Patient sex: F
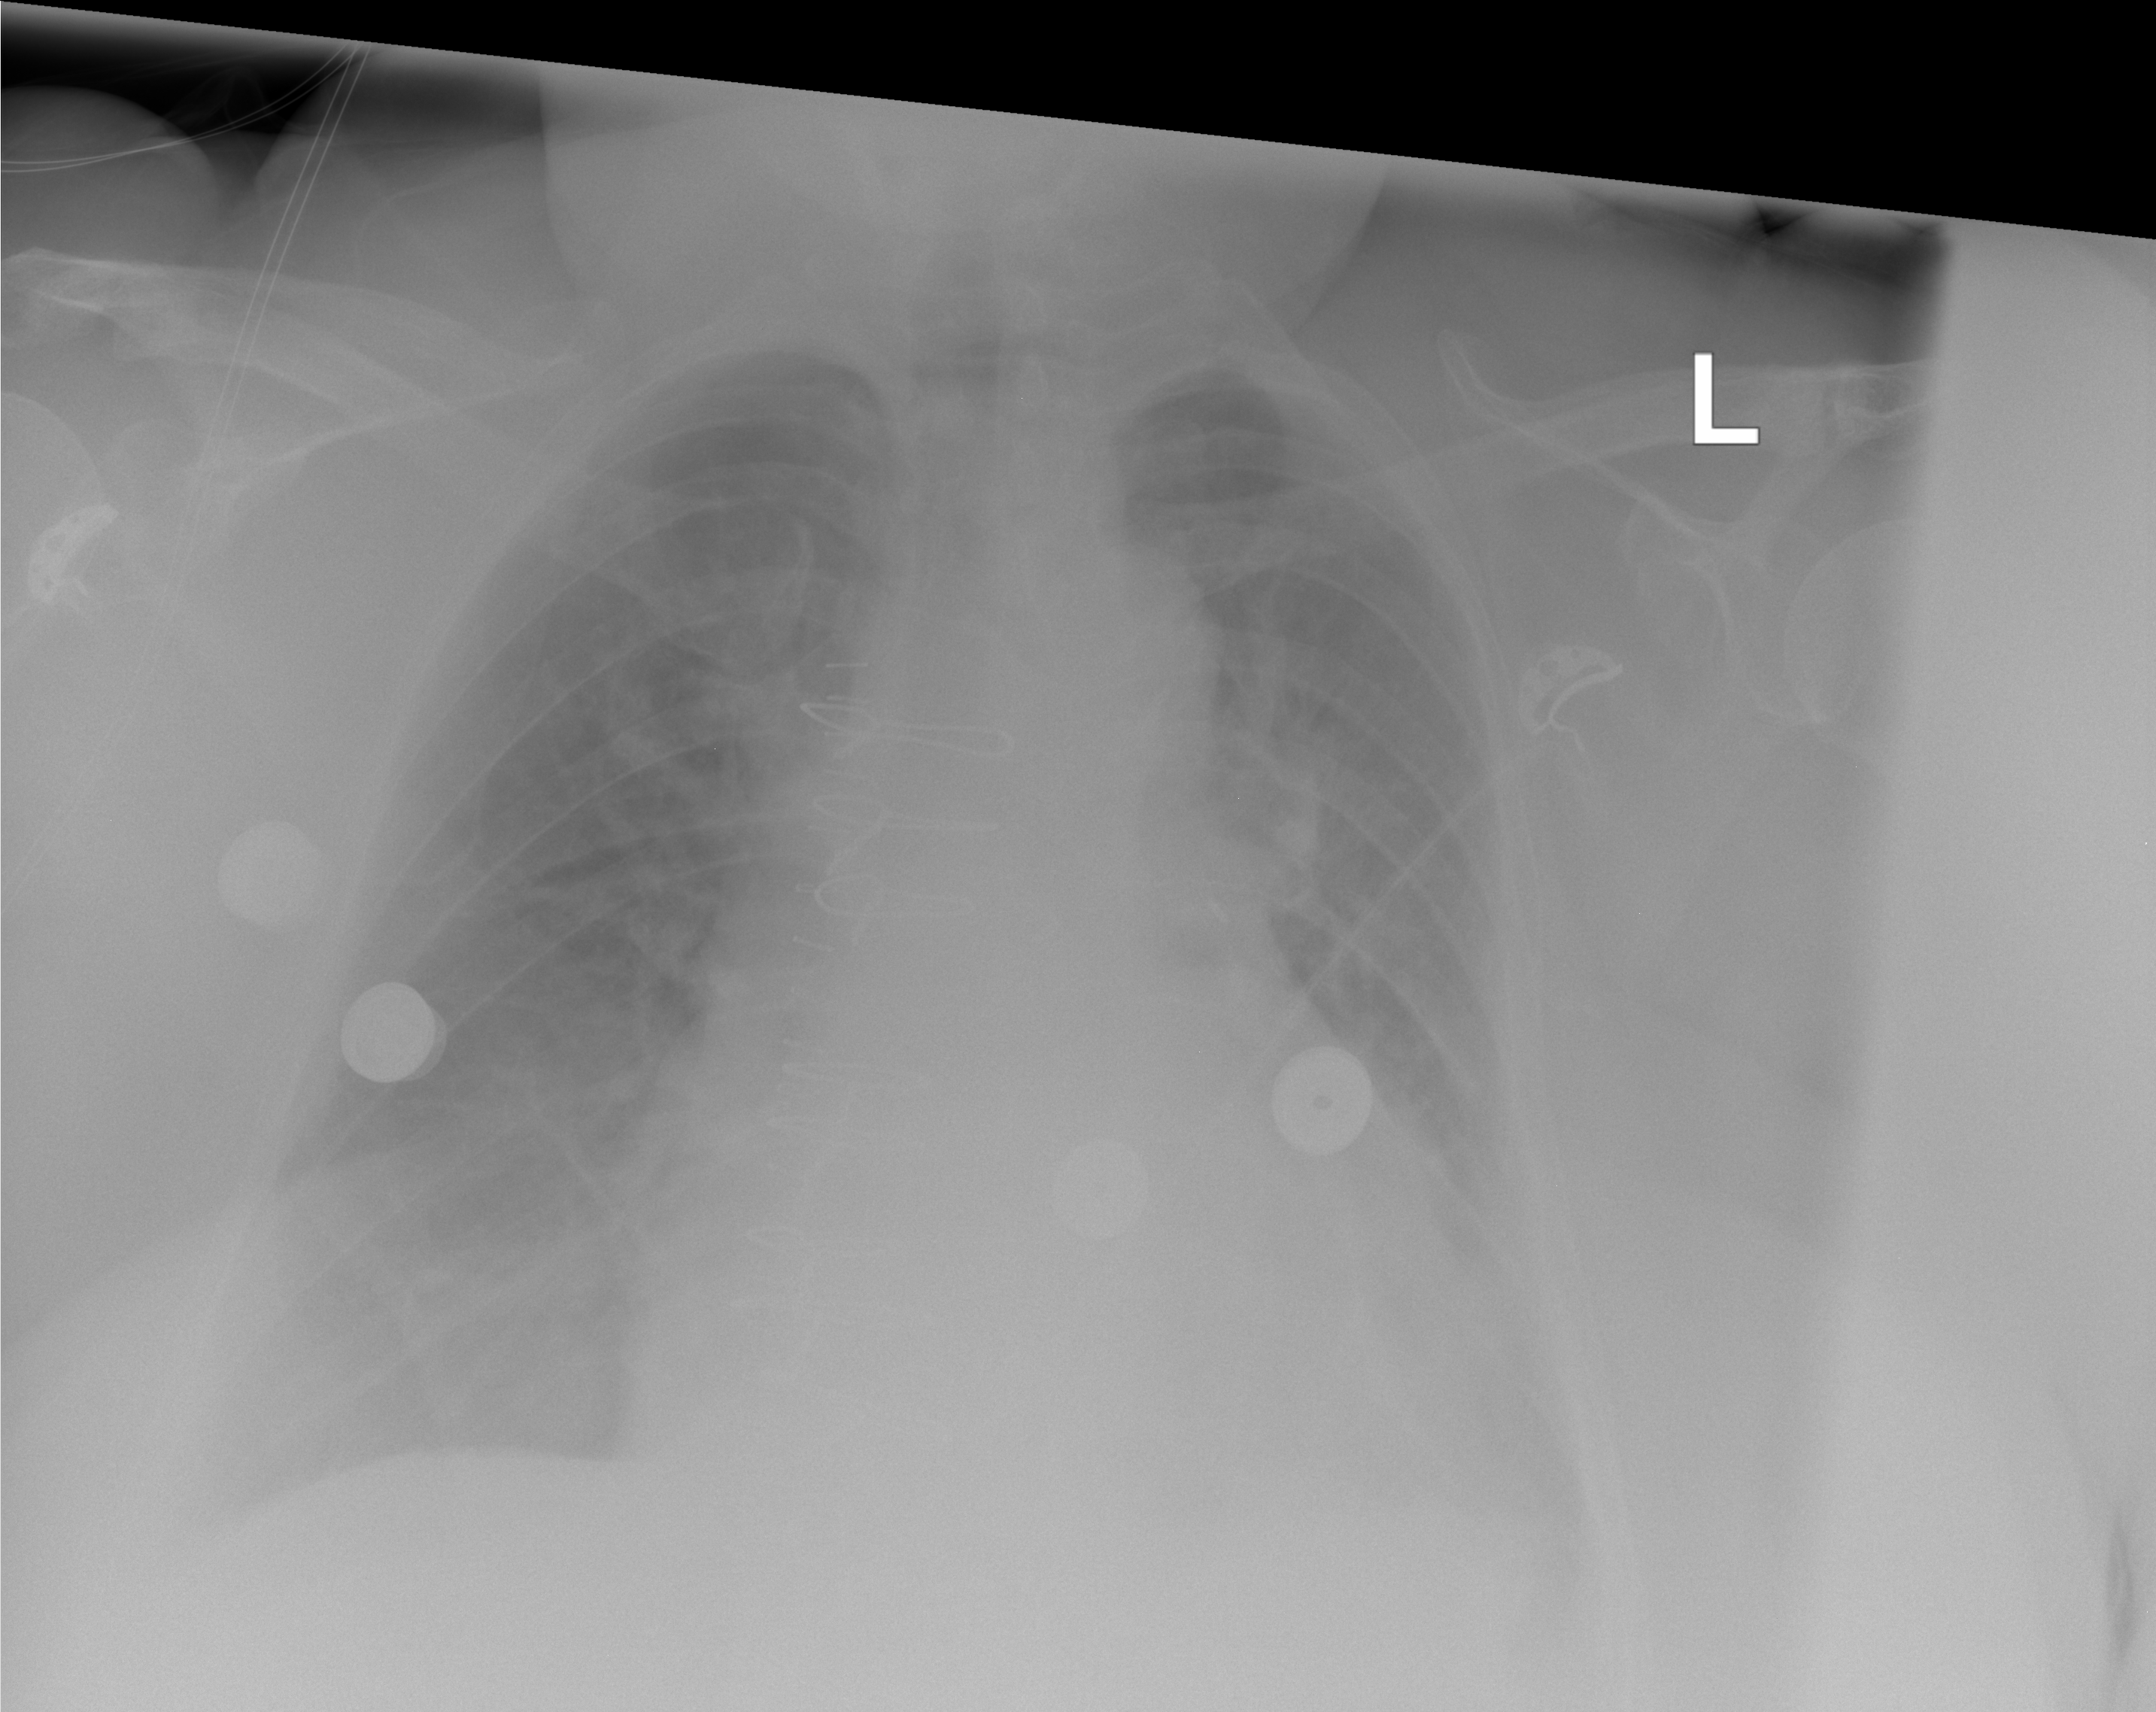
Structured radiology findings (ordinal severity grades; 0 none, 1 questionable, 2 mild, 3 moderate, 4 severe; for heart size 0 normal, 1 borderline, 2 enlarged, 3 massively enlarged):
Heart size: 2
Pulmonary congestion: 2
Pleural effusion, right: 1
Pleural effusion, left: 2
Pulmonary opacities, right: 0
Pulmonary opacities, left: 0
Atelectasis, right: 0
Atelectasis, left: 2